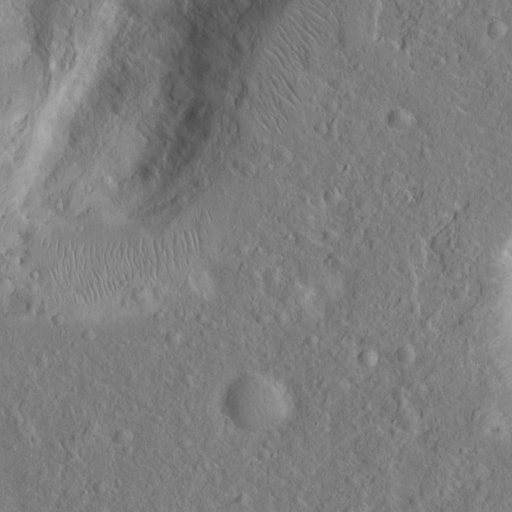
Objects detected: cone, cone